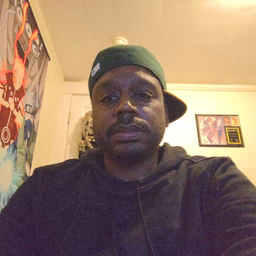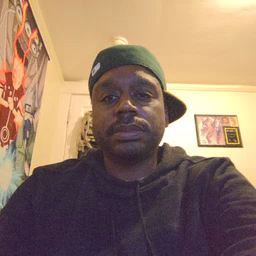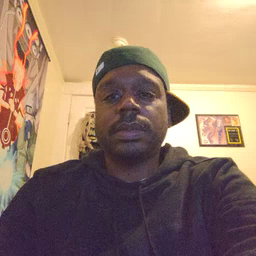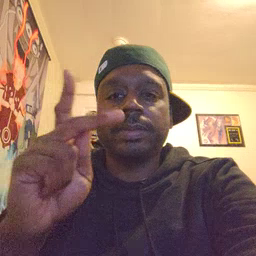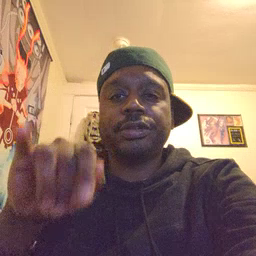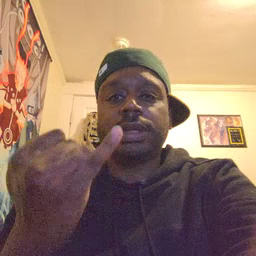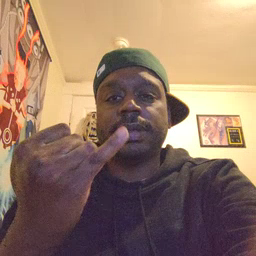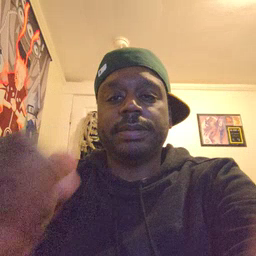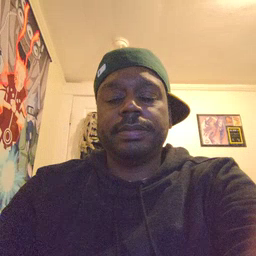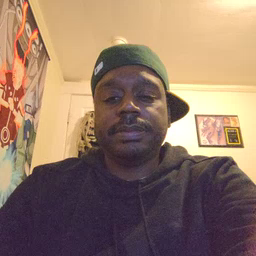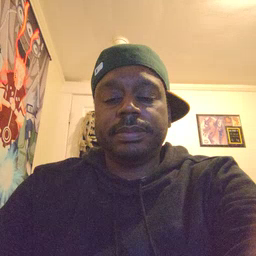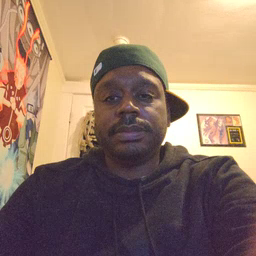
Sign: pajamas